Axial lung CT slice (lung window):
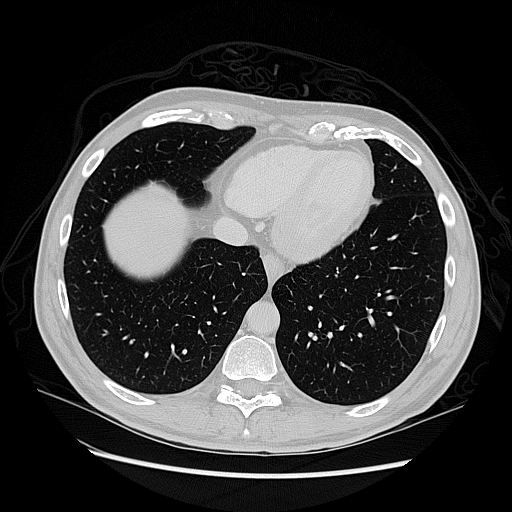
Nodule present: no